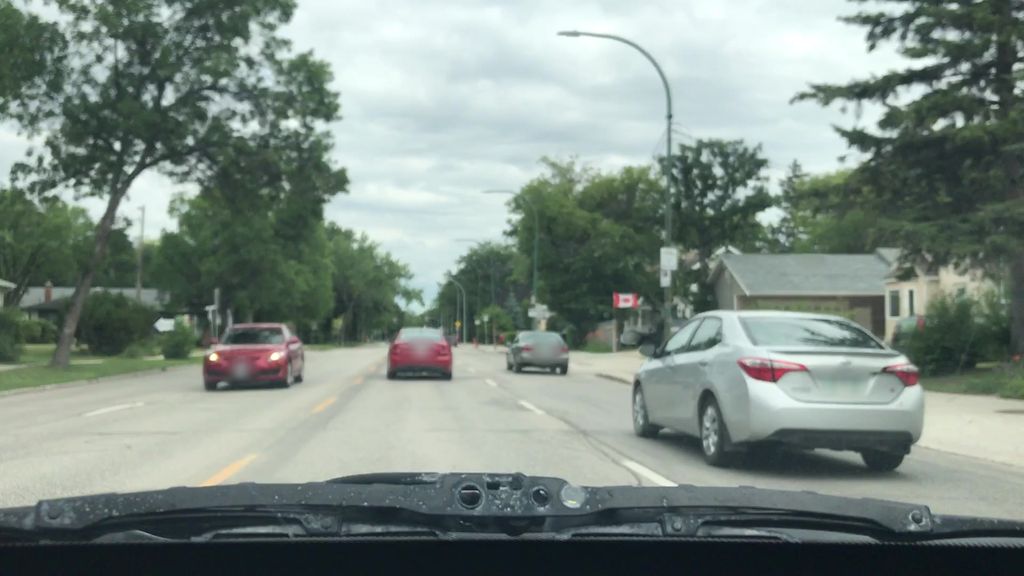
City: winnipeg